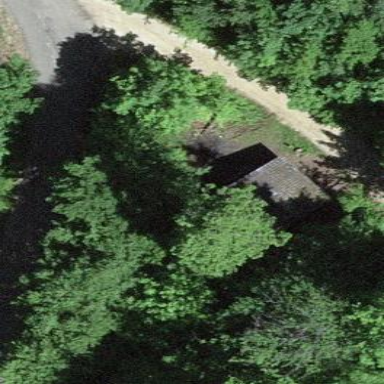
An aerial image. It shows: Building located at picnic site.